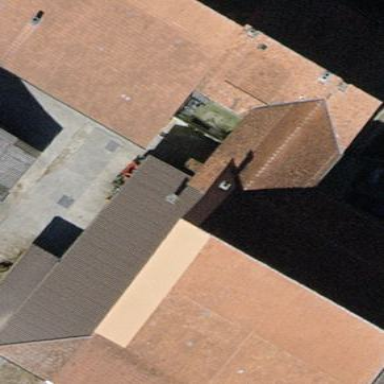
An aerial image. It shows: Farm building with gabled roof.